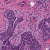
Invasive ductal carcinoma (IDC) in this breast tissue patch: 1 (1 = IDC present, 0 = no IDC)